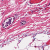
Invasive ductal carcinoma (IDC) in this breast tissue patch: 0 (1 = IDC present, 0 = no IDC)